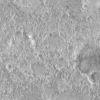
Atmospheric dust classification: not_dusty